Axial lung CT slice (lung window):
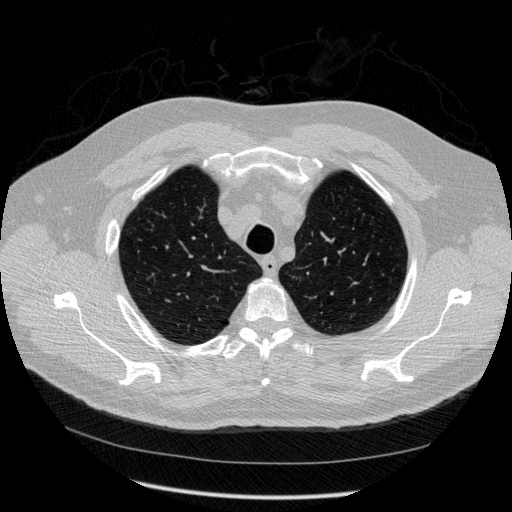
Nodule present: no